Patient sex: F
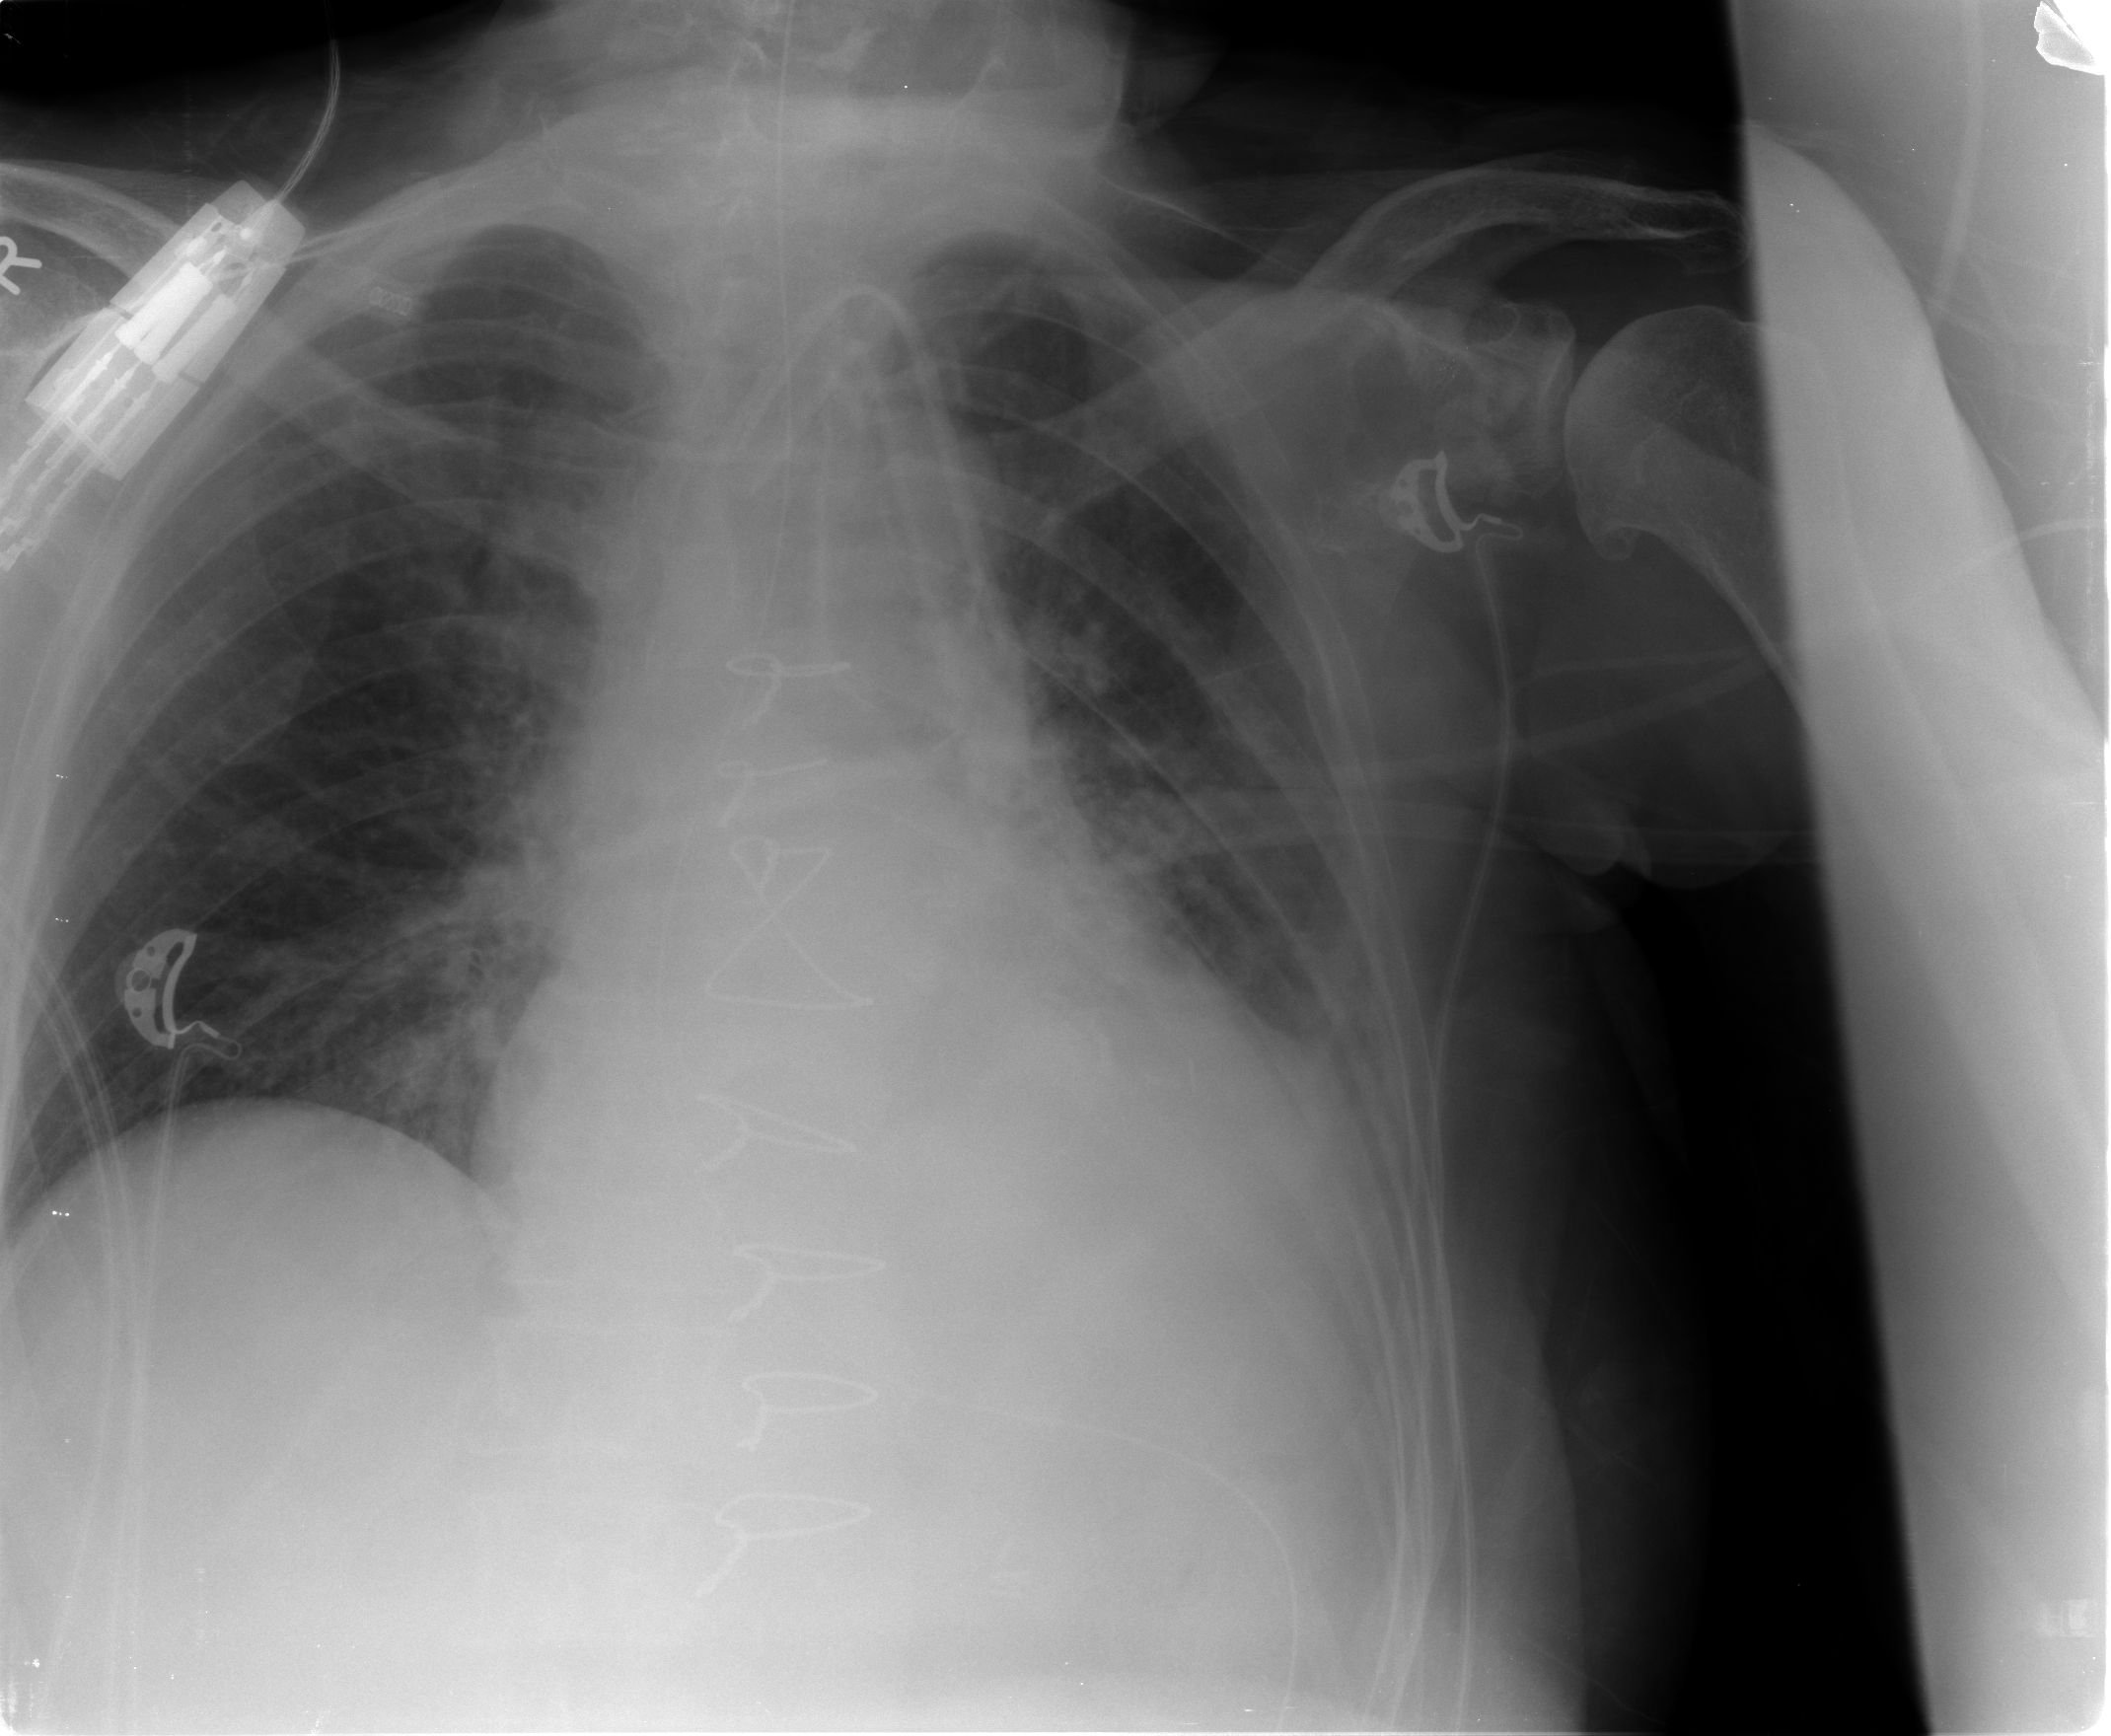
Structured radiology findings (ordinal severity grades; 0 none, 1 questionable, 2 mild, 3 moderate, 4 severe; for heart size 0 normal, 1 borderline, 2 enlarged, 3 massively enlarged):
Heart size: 2
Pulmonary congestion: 0
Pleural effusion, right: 0
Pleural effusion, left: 2
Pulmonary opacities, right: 0
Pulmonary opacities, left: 0
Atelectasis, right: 0
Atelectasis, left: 2